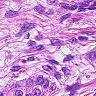
Metastatic tissue present: yes